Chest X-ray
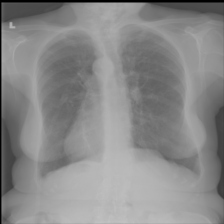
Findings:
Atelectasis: negative
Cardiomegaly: negative
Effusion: negative
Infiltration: negative
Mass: negative
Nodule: negative
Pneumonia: negative
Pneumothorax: negative
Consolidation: negative
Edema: negative
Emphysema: negative
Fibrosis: negative
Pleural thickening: negative
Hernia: negative